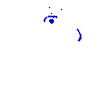
Particle: pion